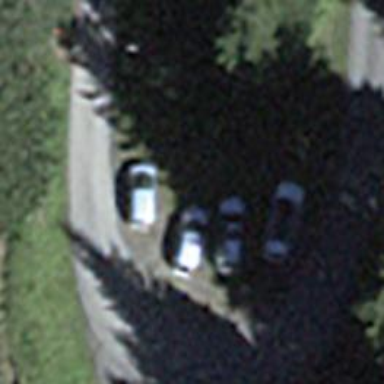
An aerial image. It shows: Parking area.